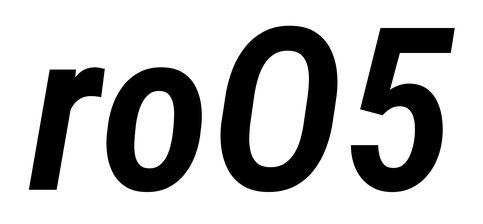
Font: Roboto-Italic_Condensed_SemiBold_Italic